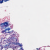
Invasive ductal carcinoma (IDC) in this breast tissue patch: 0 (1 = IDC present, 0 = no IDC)